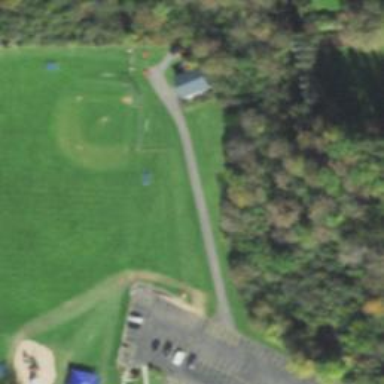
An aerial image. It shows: Baseball pitch for leisure land activities.